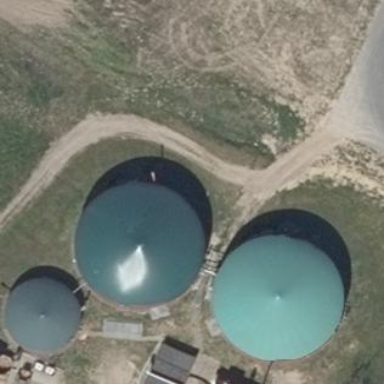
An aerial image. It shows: Storage tank with man-made structure.